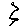
Label: zigzag